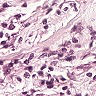
Metastatic tissue present: yes